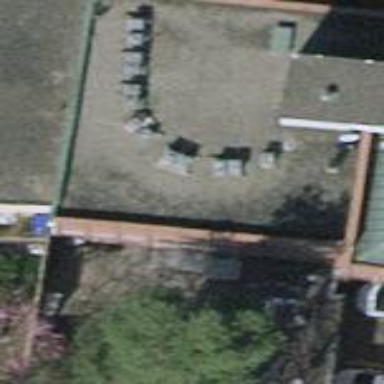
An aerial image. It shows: Commercial building with flat roof.